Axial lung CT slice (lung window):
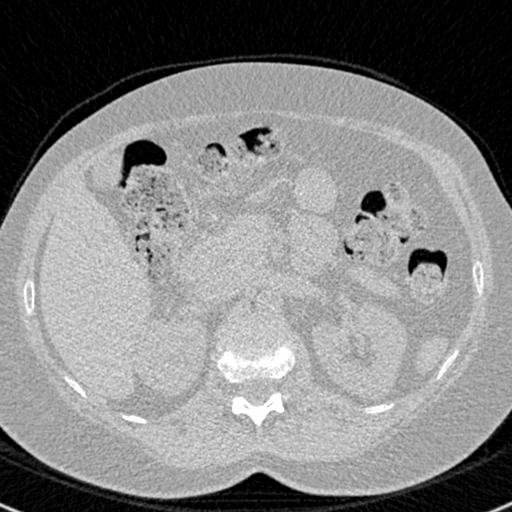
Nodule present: no